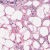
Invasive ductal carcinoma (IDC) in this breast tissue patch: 0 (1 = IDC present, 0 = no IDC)